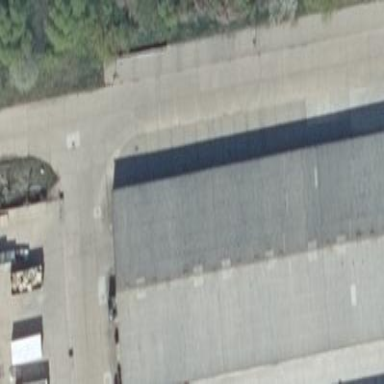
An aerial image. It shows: Industrial building.